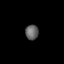
Tissue: lung
Cell type: Myeloid cells
Senescence score: 0.19
Nuclear area (px): 192
Mean DAPI intensity: 99.906